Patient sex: M
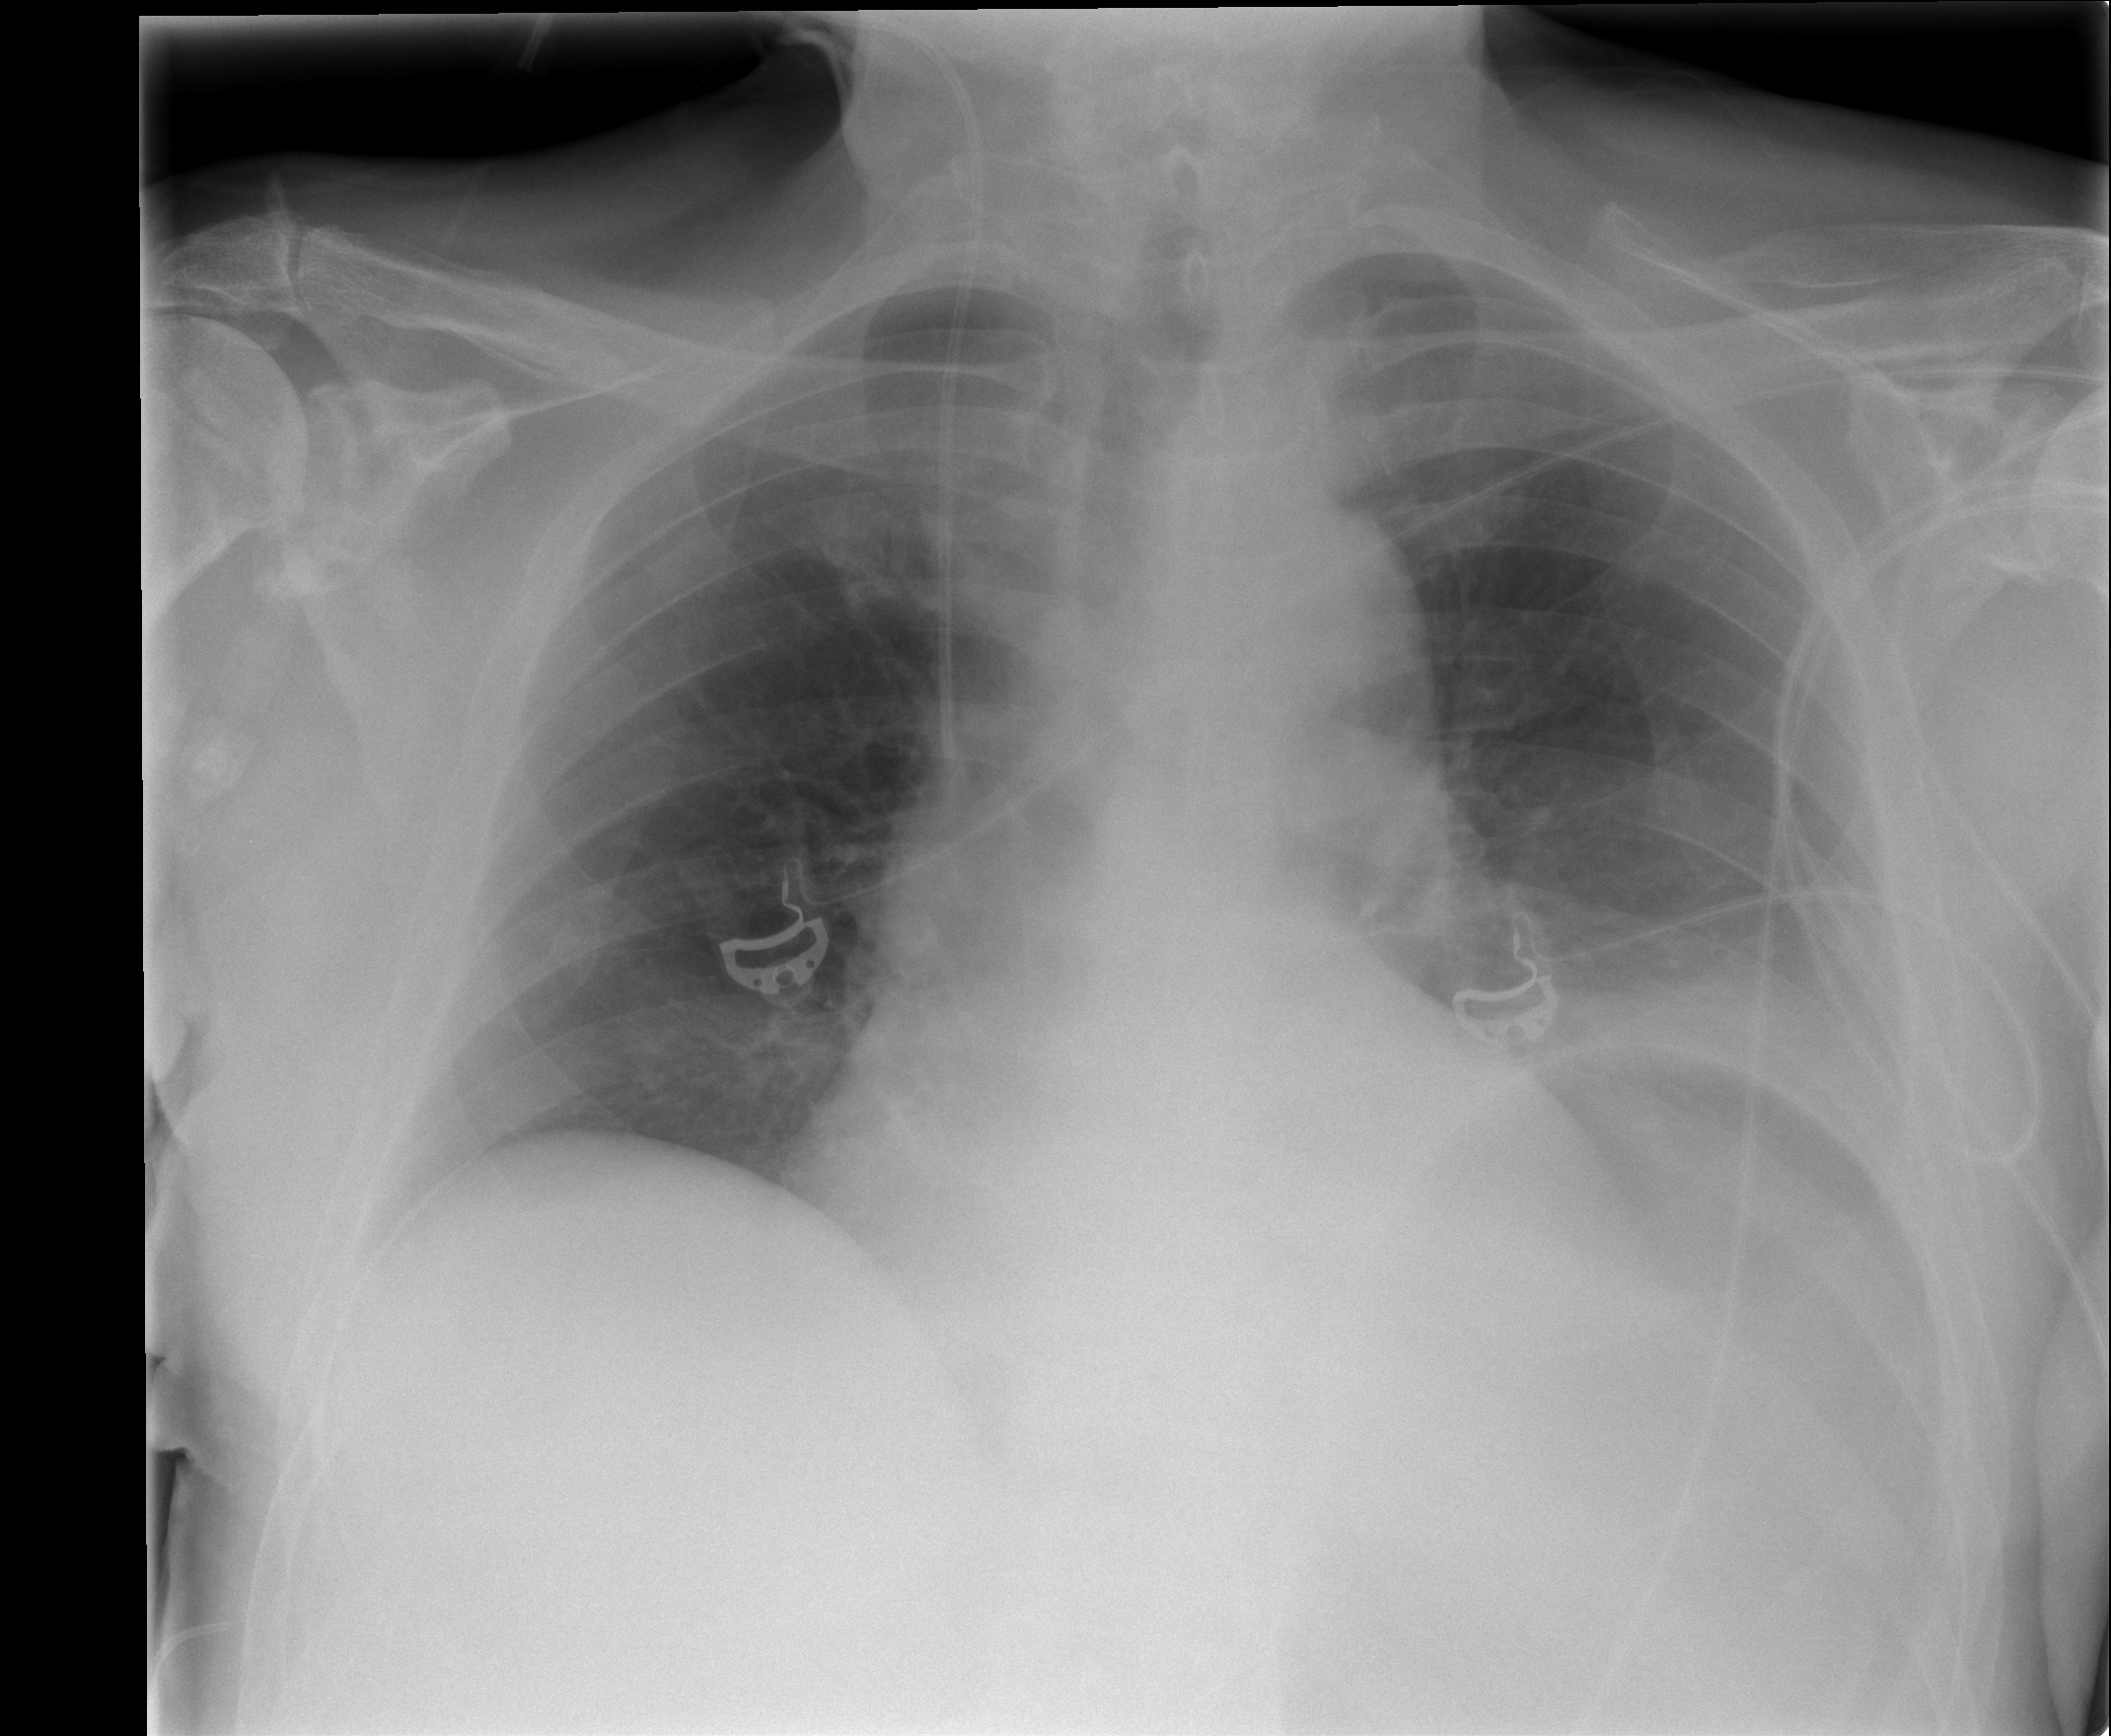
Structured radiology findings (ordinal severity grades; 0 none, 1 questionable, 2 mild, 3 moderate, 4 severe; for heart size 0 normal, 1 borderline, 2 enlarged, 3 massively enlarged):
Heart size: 0
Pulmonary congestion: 0
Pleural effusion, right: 0
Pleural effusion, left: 2
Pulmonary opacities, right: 0
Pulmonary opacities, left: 0
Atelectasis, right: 0
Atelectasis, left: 2